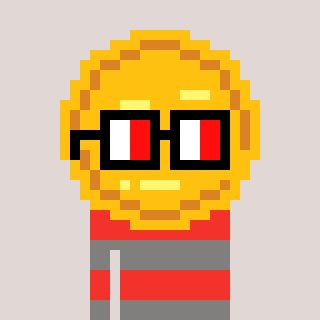
a pixel art character with square glasses with black frames and red eyes, a medal-shaped head and a bluegrey-colored body on a warm background